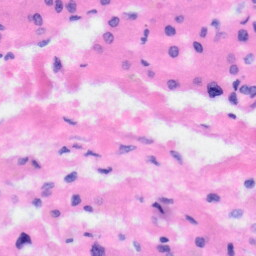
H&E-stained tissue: Liver